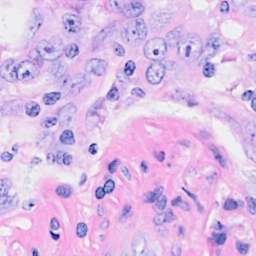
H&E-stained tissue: Breast